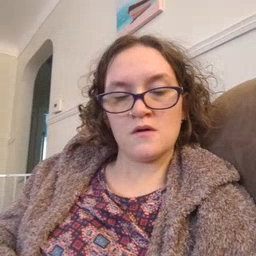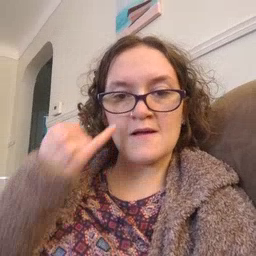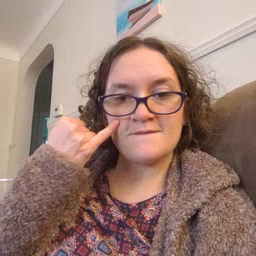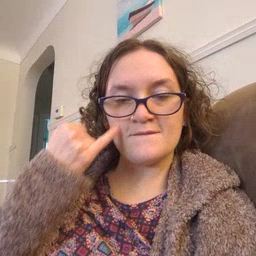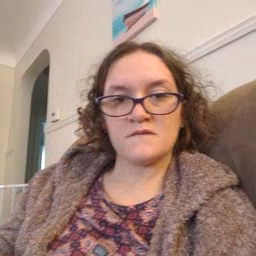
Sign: if